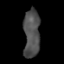
Tissue: lung
Cell type: T cells
Senescence score: 0.1922
Nuclear area (px): 761
Mean DAPI intensity: 79.664